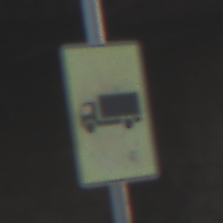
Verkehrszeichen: KFZZulaessigeGesamtmasse3Komma5TOhnePfeilsymbol
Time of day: SunriseSunset
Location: Outdoor (Nature)
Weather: Clear
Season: NotSpecified
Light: Natural